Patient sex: M
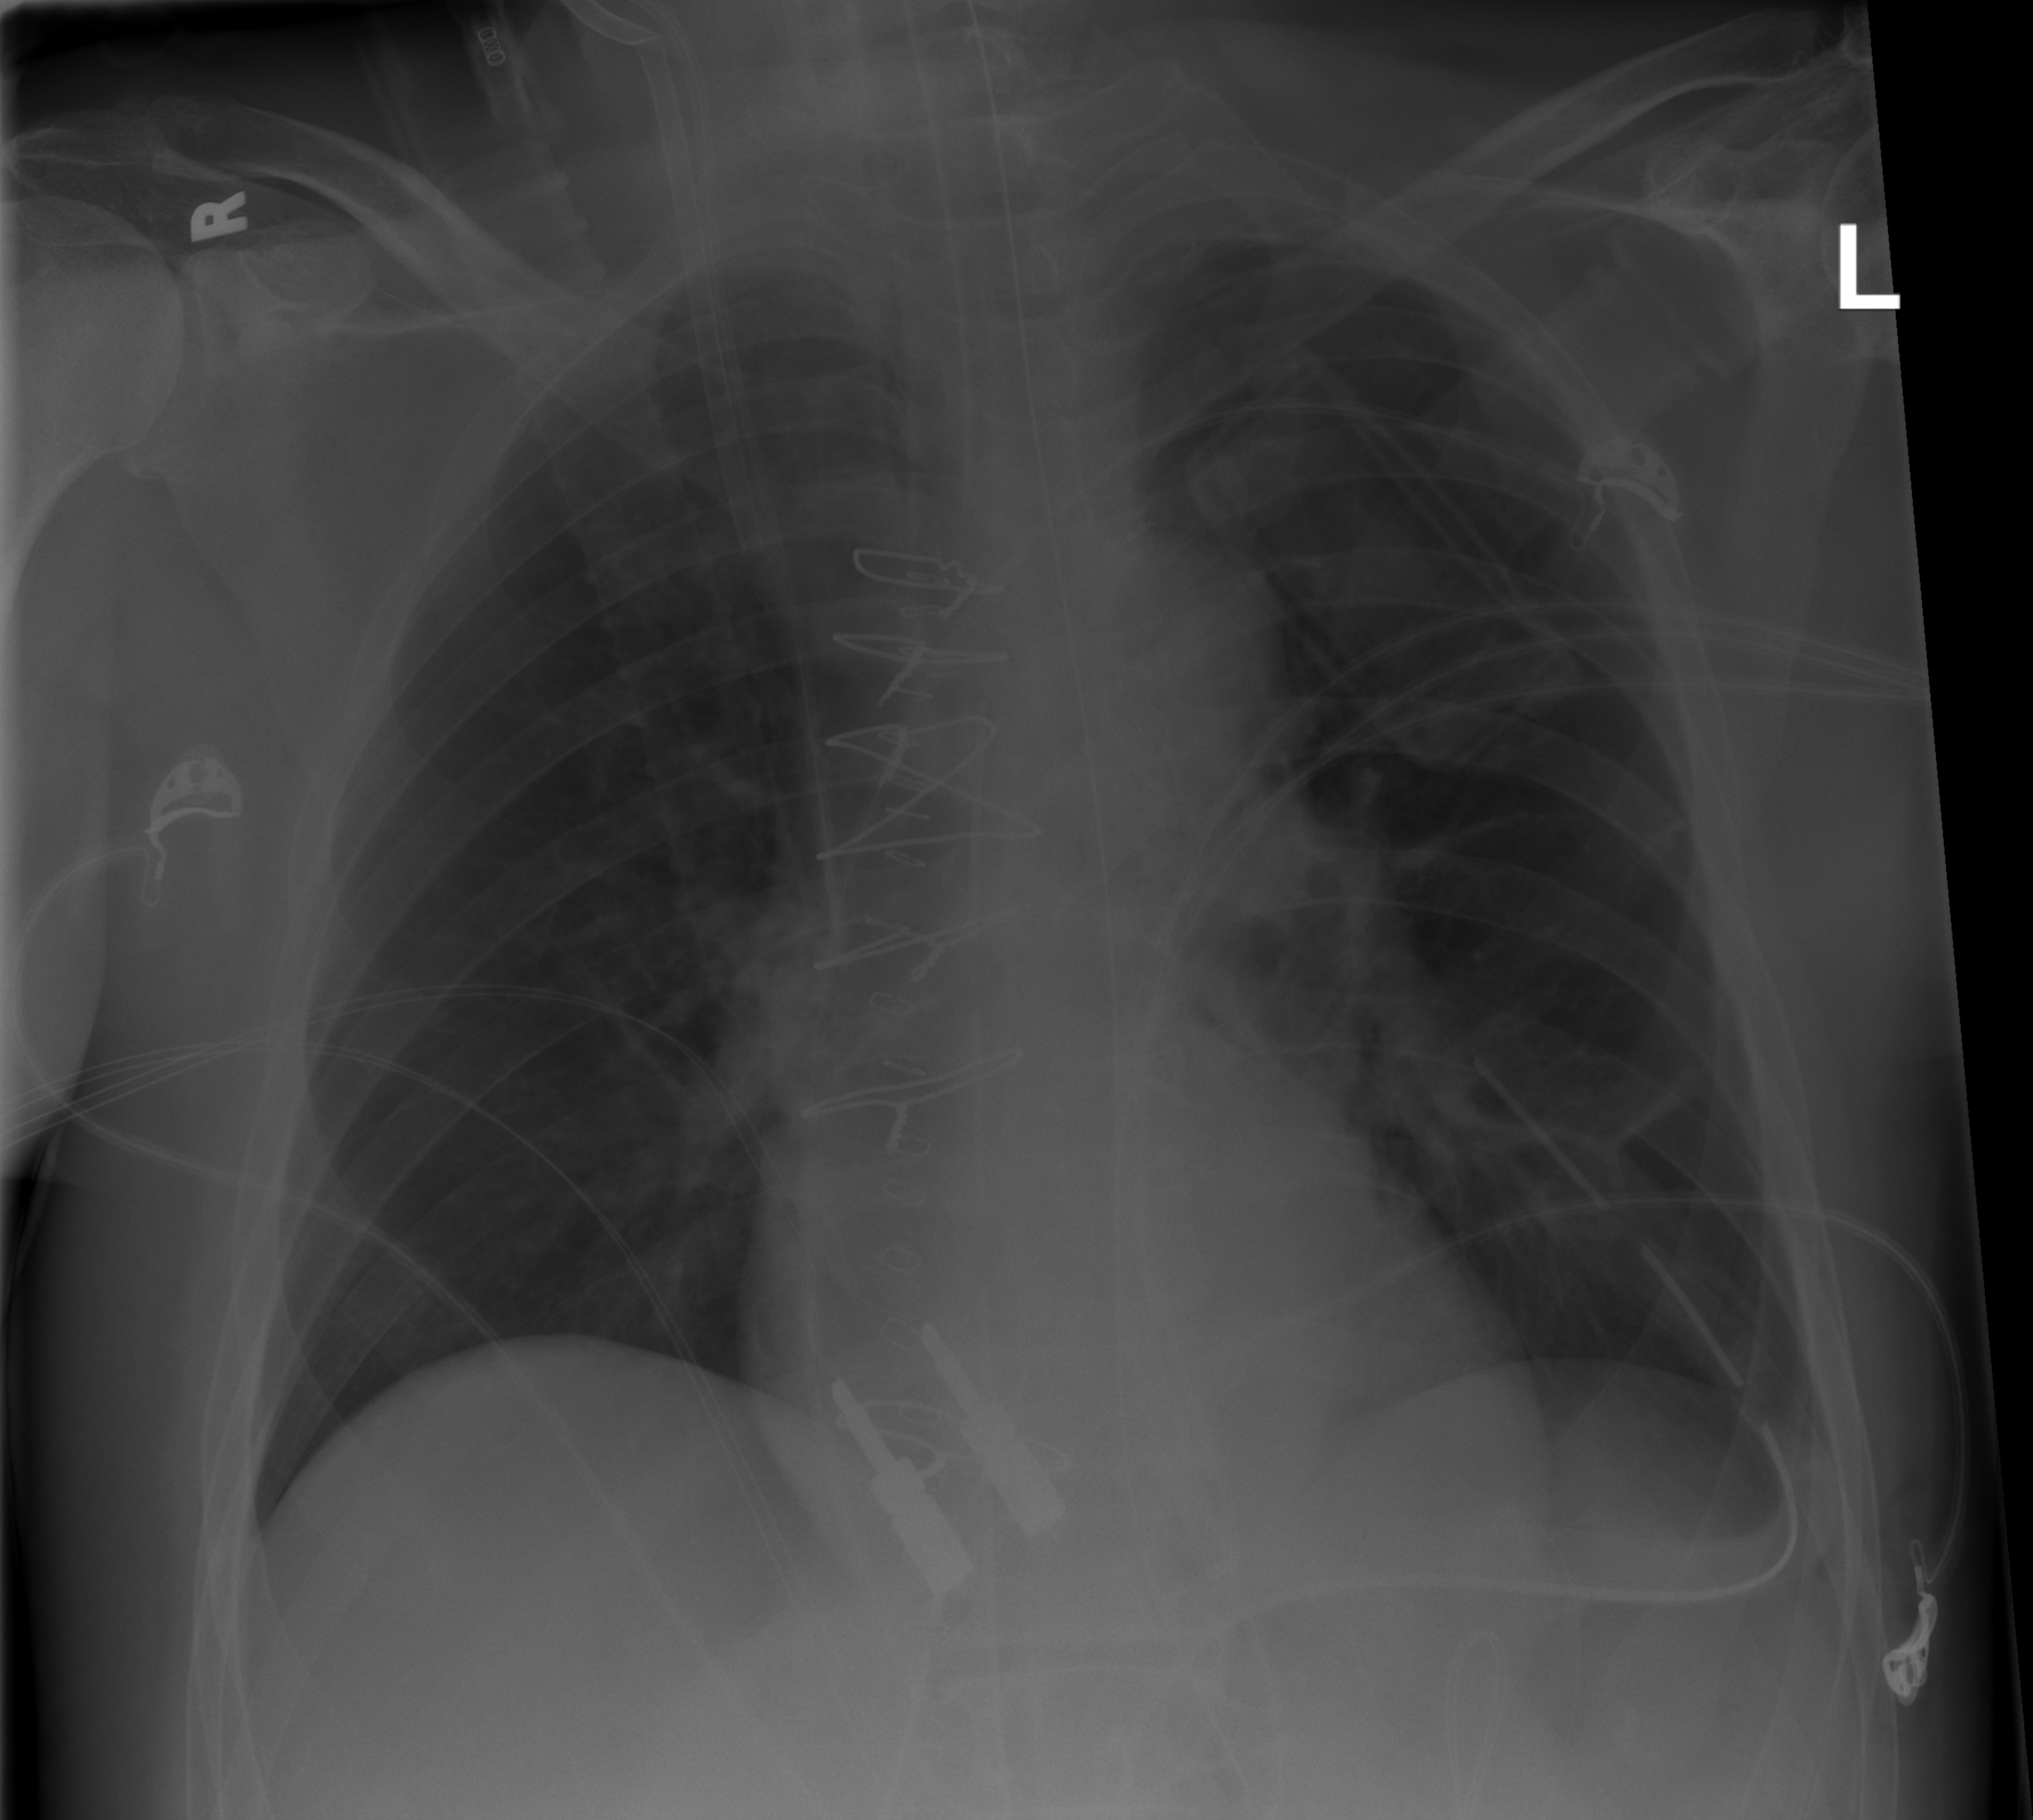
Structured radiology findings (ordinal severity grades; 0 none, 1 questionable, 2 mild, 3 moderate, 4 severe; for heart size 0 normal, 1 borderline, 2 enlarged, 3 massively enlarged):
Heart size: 0
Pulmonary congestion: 0
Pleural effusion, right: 0
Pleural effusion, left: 0
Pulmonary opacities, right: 0
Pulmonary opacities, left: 2
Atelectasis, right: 0
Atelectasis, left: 2